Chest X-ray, PA view. Patient: 34 years old, sex F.
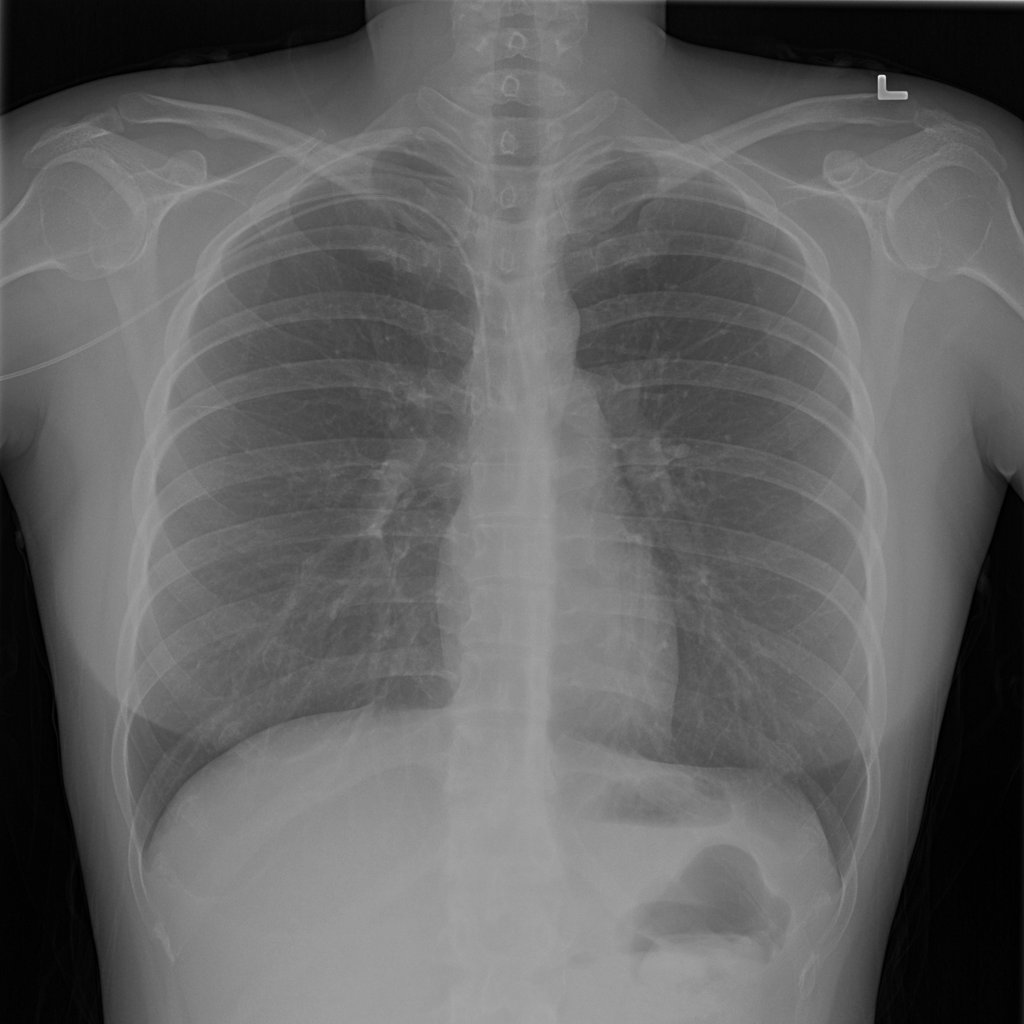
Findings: No Finding